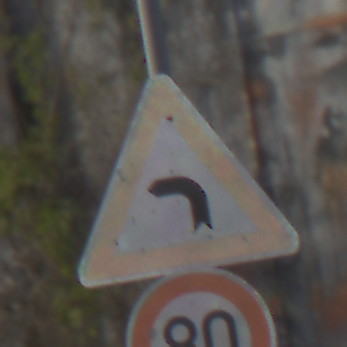
Verkehrszeichen: KurveLinks
Zusatzzeichen unten: Geschwindigkeit80
Umgebung: Outdoor, Urban
Tageszeit: MorningAfternoon
Wetter: PartlyCloudy
Licht: Natural
Jahreszeit: NotSpecified
Kontrast: MediumContrast